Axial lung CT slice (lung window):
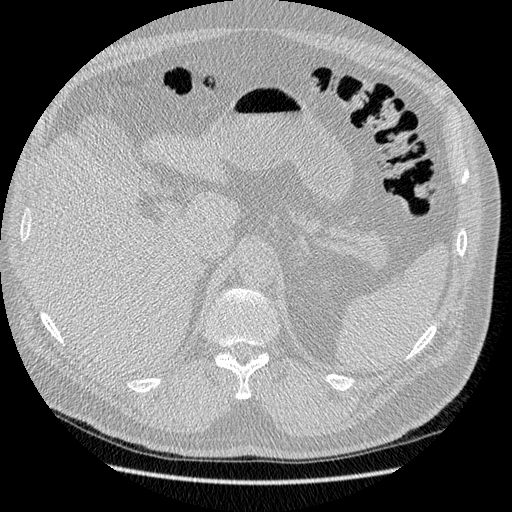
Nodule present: no